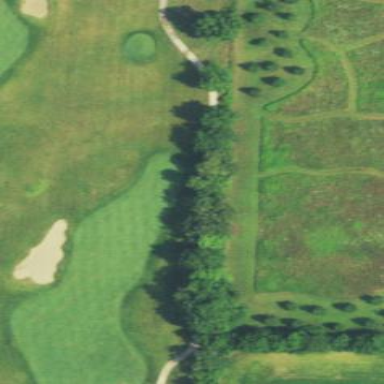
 part of golf course fairway. It is used for the sport of golf."